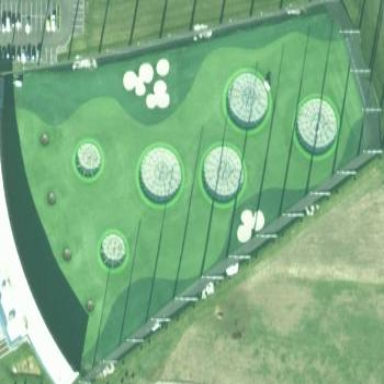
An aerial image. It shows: Driving range for golf on grass.